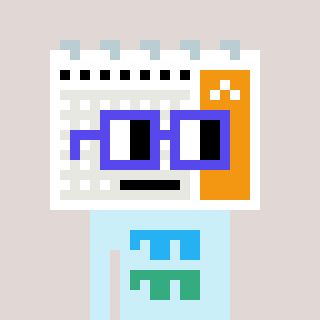
a pixel art character with square blue glasses, a calendar-shaped head and a cold-colored body on a warm background